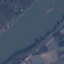
Label: River